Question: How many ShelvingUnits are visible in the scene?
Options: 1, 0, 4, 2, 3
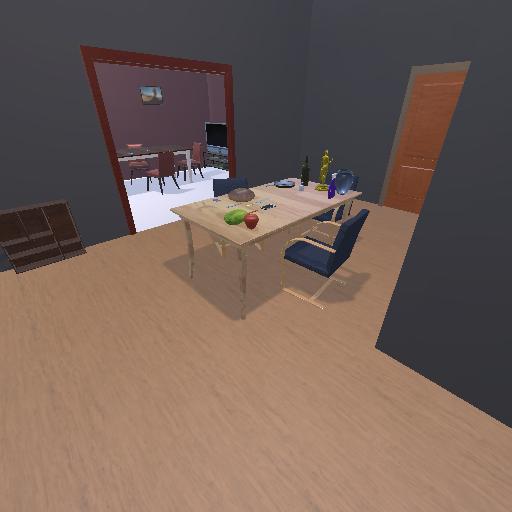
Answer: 1